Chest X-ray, AP view. Patient: 19 years old, sex F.
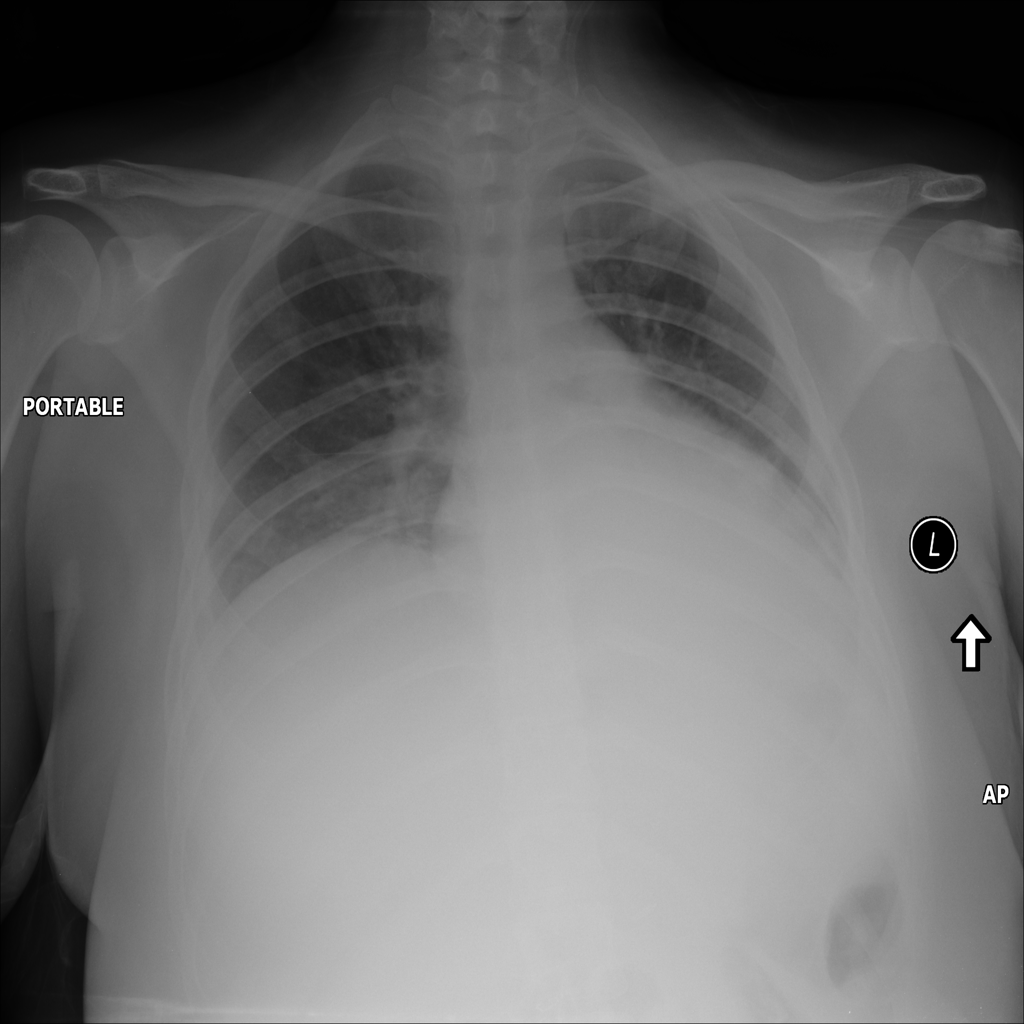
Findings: Atelectasis, Consolidation, Effusion